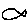
Label: fish